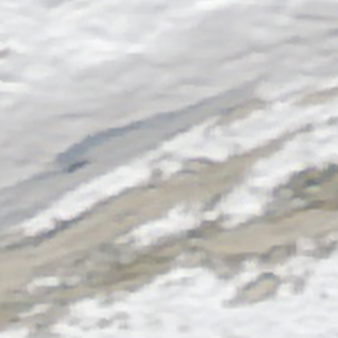
Label: other